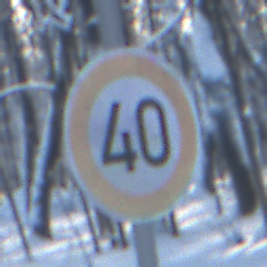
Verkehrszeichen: Geschwindigkeit40
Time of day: MorningAfternoon
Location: Outdoor (Nature)
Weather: Clear
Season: Winter
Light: Natural